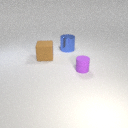
large brown rubber cube to the left of large blue metal cylinder